Interaction volume radius: 5 \u00c5
Interaction volume height: 30 \u00c5
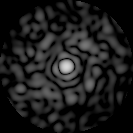
Disorder parameter: 0.8318